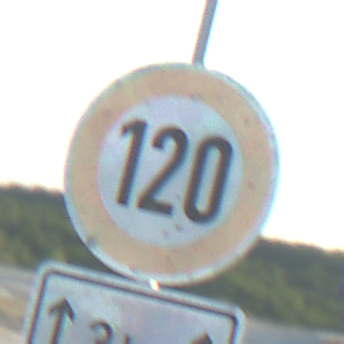
Verkehrszeichen: Geschwindigkeit120
Zusatzzeichen unten: LaengeEinerStrecke2
Umgebung: Outdoor, Beach
Tageszeit: SunriseSunset
Wetter: Clear
Licht: Natural
Jahreszeit: NotSpecified
Kontrast: HighContrast